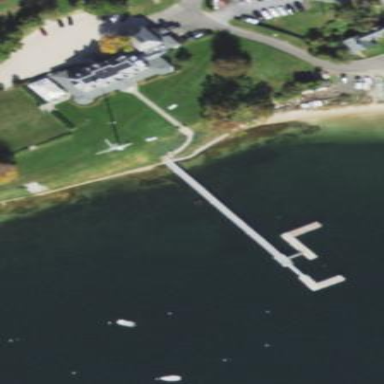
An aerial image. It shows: Man-made pier.